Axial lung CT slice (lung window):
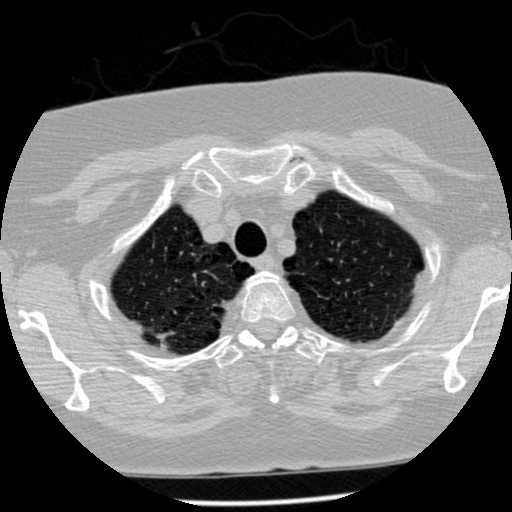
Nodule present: no